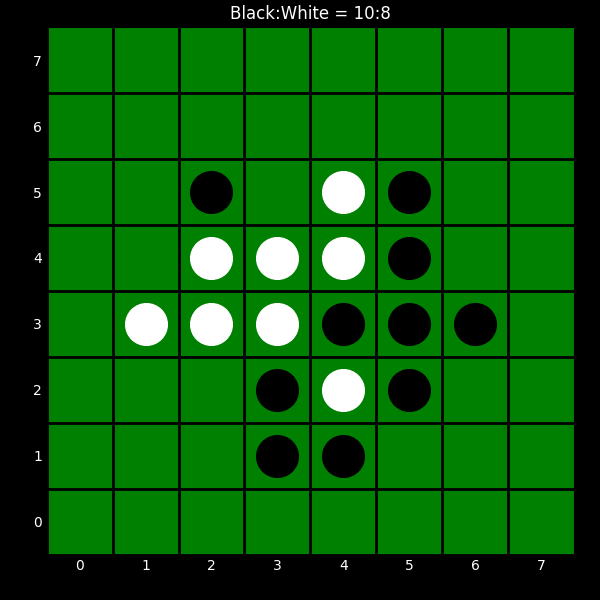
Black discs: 10
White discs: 8